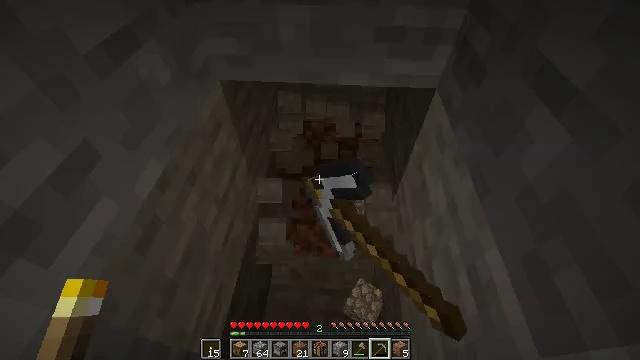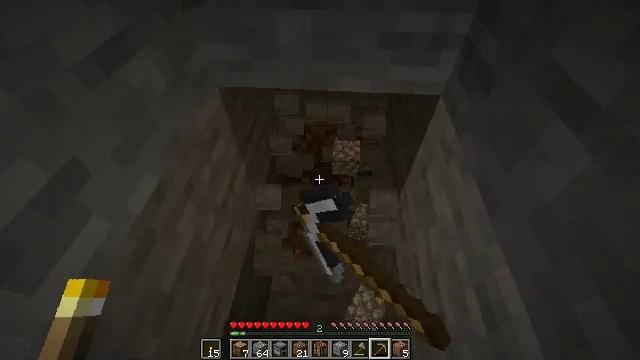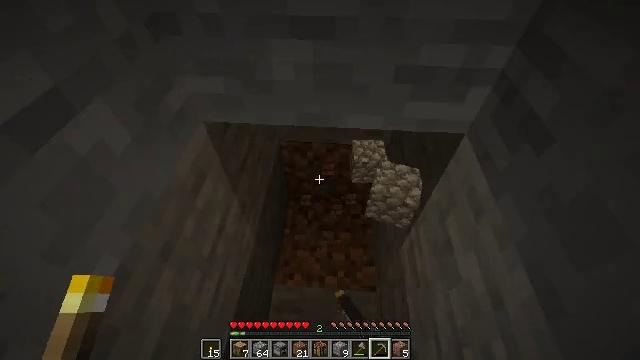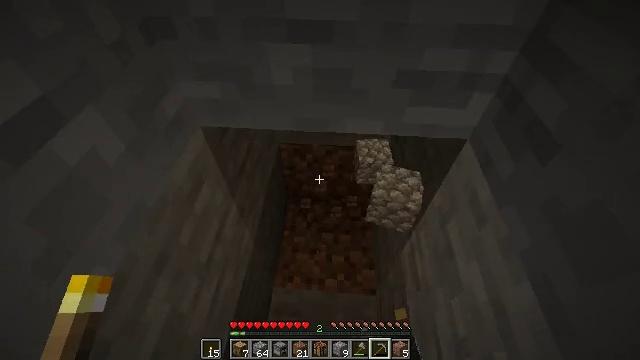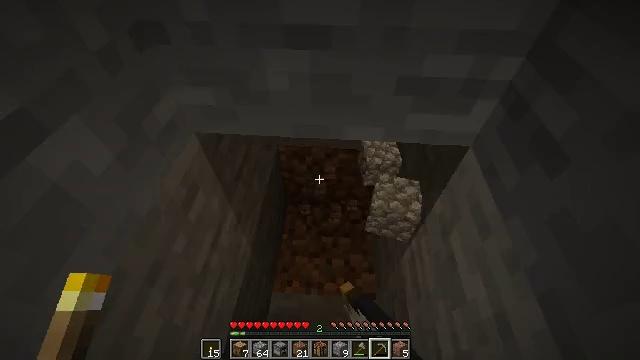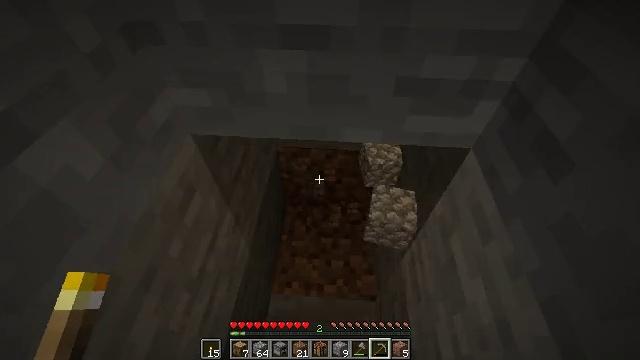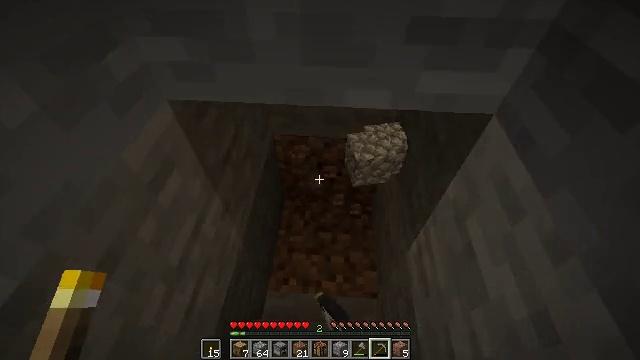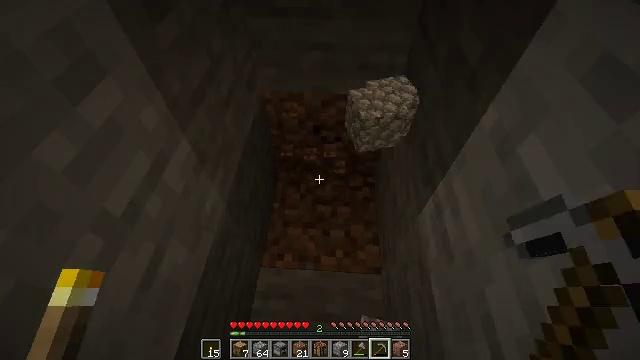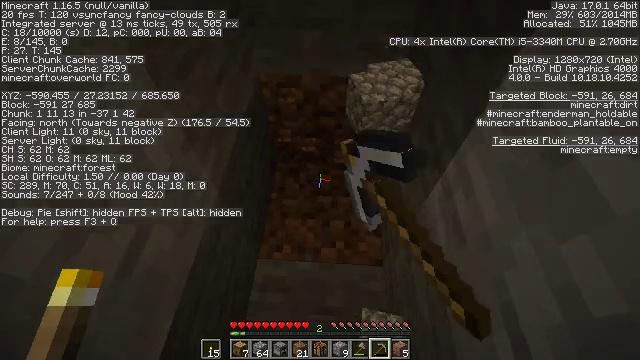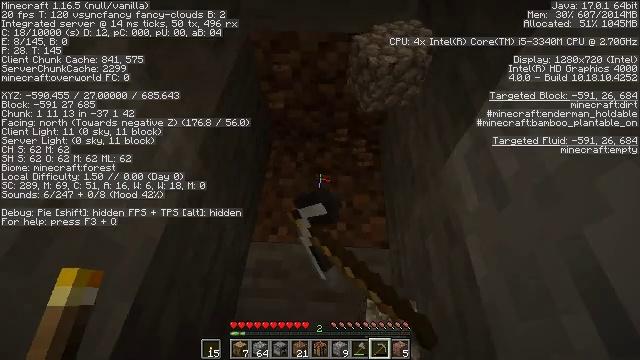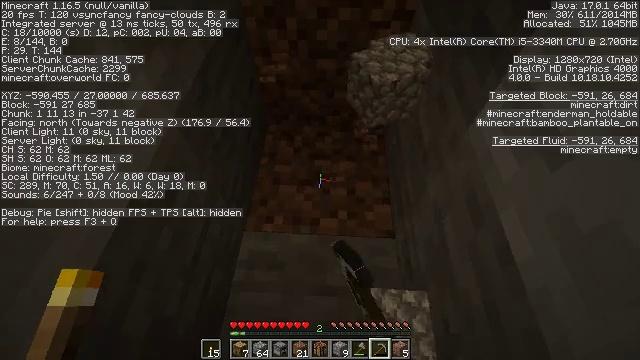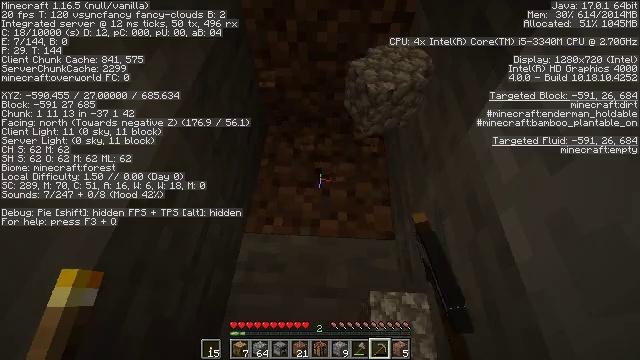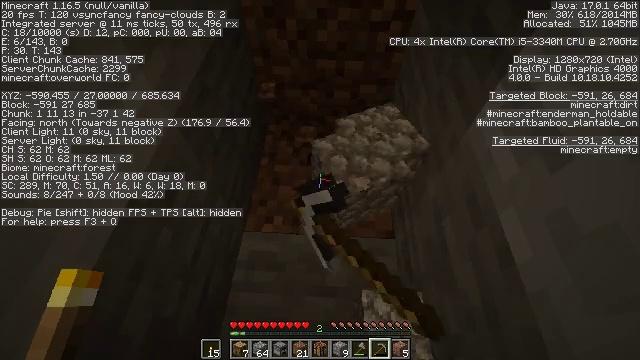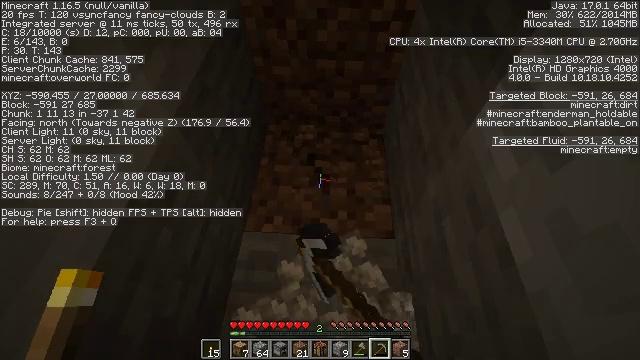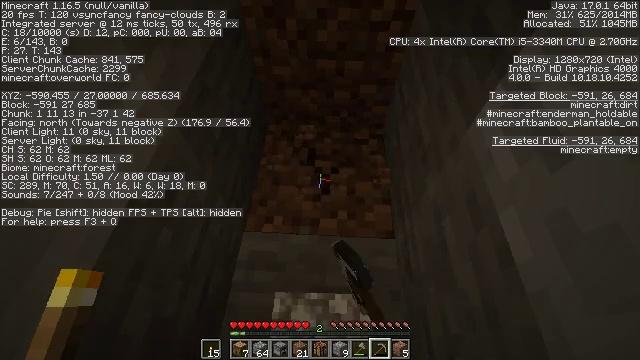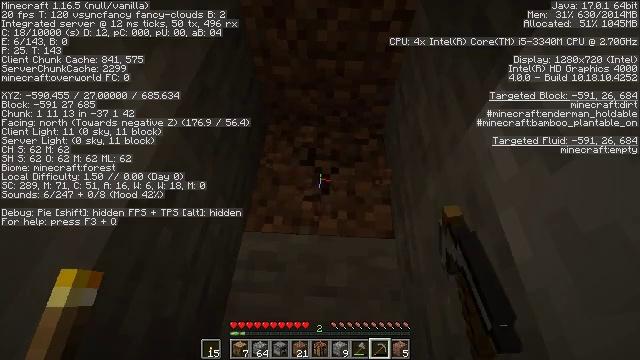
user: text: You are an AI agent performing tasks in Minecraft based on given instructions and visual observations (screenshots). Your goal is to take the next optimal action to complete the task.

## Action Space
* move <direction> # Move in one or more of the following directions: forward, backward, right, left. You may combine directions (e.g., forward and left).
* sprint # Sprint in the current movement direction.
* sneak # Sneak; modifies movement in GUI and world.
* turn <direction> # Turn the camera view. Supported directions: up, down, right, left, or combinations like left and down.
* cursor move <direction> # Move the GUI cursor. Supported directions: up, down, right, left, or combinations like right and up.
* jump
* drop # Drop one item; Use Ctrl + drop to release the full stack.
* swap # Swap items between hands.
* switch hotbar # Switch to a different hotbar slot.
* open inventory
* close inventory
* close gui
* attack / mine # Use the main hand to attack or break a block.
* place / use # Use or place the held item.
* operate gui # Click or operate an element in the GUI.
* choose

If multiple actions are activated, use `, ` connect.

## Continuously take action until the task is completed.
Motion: motion action
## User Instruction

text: Attack the ground to gather dirt.
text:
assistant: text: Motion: move forward, attack / mine
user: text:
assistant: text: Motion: attack / mine
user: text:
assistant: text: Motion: attack / mine
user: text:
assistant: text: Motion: attack / mine
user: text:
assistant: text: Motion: attack / mine
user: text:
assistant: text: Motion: attack / mine
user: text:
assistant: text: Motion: turn down, attack / mine
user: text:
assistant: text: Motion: attack / mine
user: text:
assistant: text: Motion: turn down, attack / mine
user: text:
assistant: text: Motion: attack / mine
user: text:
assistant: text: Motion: attack / mine
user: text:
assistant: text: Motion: attack / mine
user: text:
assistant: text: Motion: attack / mine
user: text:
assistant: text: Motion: attack / mine
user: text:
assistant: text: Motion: attack / mine
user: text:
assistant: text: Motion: attack / mine
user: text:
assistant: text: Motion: attack / mine
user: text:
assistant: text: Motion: attack / mine
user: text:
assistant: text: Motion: attack / mine
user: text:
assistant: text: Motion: attack / mine
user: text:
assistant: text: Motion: attack / mine
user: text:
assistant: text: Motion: attack / mine
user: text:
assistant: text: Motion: attack / mine
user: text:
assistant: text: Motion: attack / mine
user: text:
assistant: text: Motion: attack / mine
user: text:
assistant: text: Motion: attack / mine
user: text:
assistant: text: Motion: attack / mine
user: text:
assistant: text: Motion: attack / mine
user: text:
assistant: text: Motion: attack / mine
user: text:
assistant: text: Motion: attack / mine